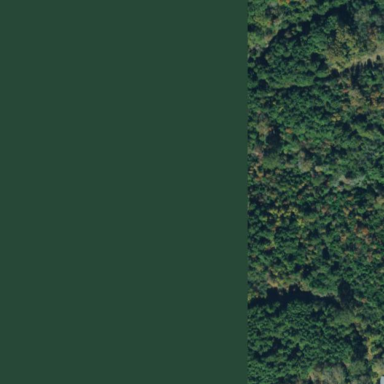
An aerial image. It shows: Mixed woodland with variety of leaf types and cycles.